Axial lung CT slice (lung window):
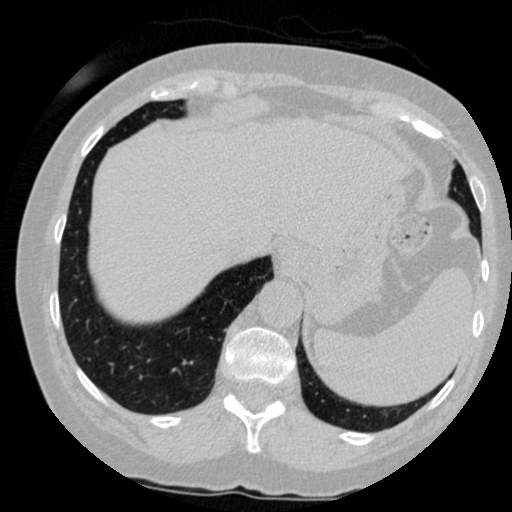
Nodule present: no